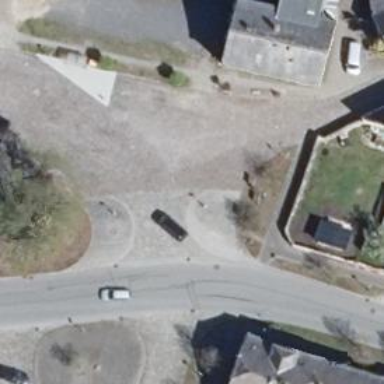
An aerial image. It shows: Residential road with sett sidewalk on the right.